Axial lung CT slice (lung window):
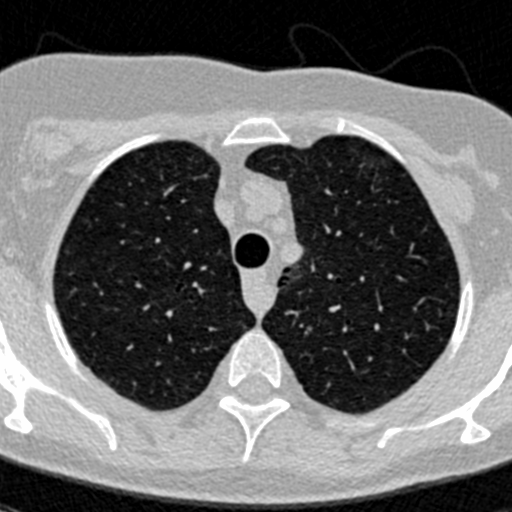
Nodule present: no